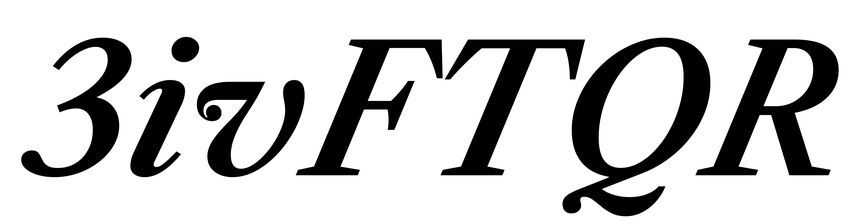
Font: LibreCaslonText-Italic_SemiBold_Italic